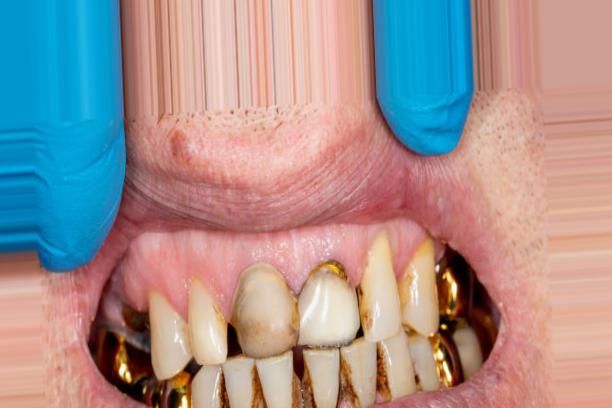
Condition: Caries